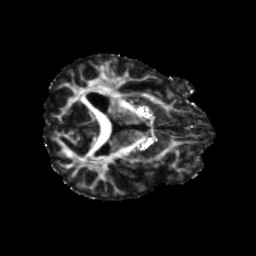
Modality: FA
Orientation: axial
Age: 60
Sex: male
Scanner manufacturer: siemens
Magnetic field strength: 3 T
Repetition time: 5.47 s
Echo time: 0.0854 s